Question: How to remove the scrollbar automatically in the WebView of Javafx ?
When you click "Cadastre" will open a screen, this screen is in javascript and is unconfigured because of the scrollbar, so we wanted to remove it.

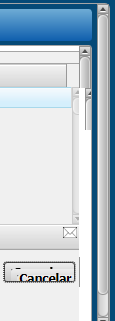
Answer: Normally for a <URL> you would do something like this:
'''
scrollPane.setHbarPolicy(ScrollBarPolicy.NEVER);
scrollPane.setVbarPolicy(ScrollBarPolicy.NEVER);
'''
However, the scrollbars inside WebView are not your JavaFX UI control, but a part of the displayed webpage. Thus, you control them with CSS:
'''
body {
overflow-x: hidden;
overflow-y: hidden;
}
'''
You can save this as a .css and apply it as a user stylesheet, similarly <URL>, using this code:
'''
webView.getEngine().setUserStyleSheetLocation("path/to/style.css");
'''
If the user stylesheet you created is a part of your project's resources then you should externalize it so:
'''
webView.getEngine().setUserStyleSheetLocation(getClass().getResource("/path/to/style.css").toExternalForm());
'''